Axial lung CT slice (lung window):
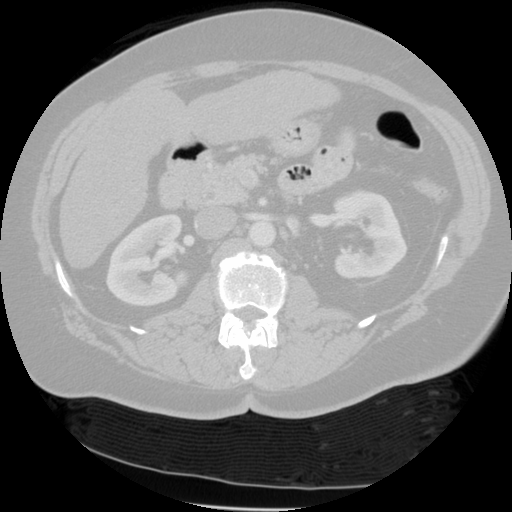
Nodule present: no